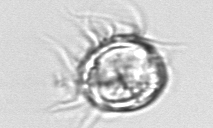
Label: Leegaardiella_ovalis